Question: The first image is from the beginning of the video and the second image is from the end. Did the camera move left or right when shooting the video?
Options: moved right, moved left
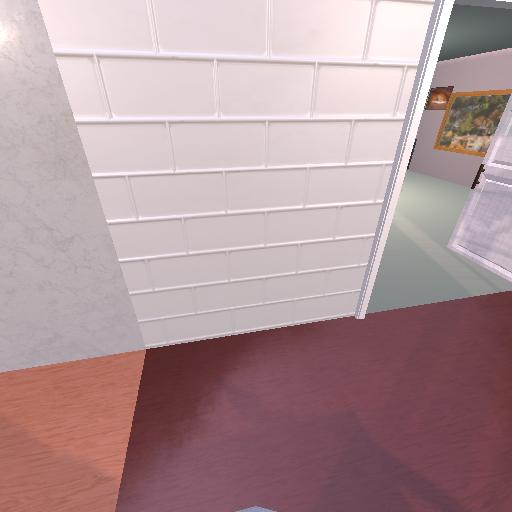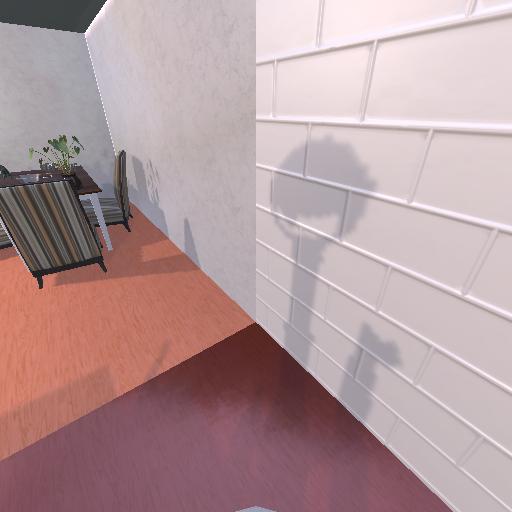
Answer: moved right